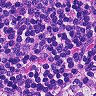
Metastatic tissue present: no